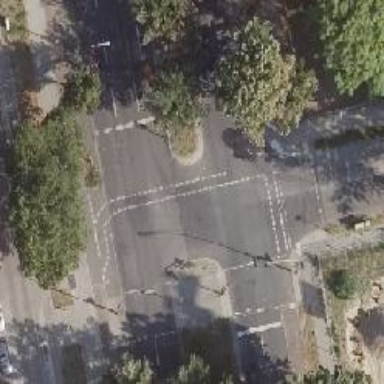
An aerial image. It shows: Unclassified road with asphalt surface. There is designated cycle lane on the left.